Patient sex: M
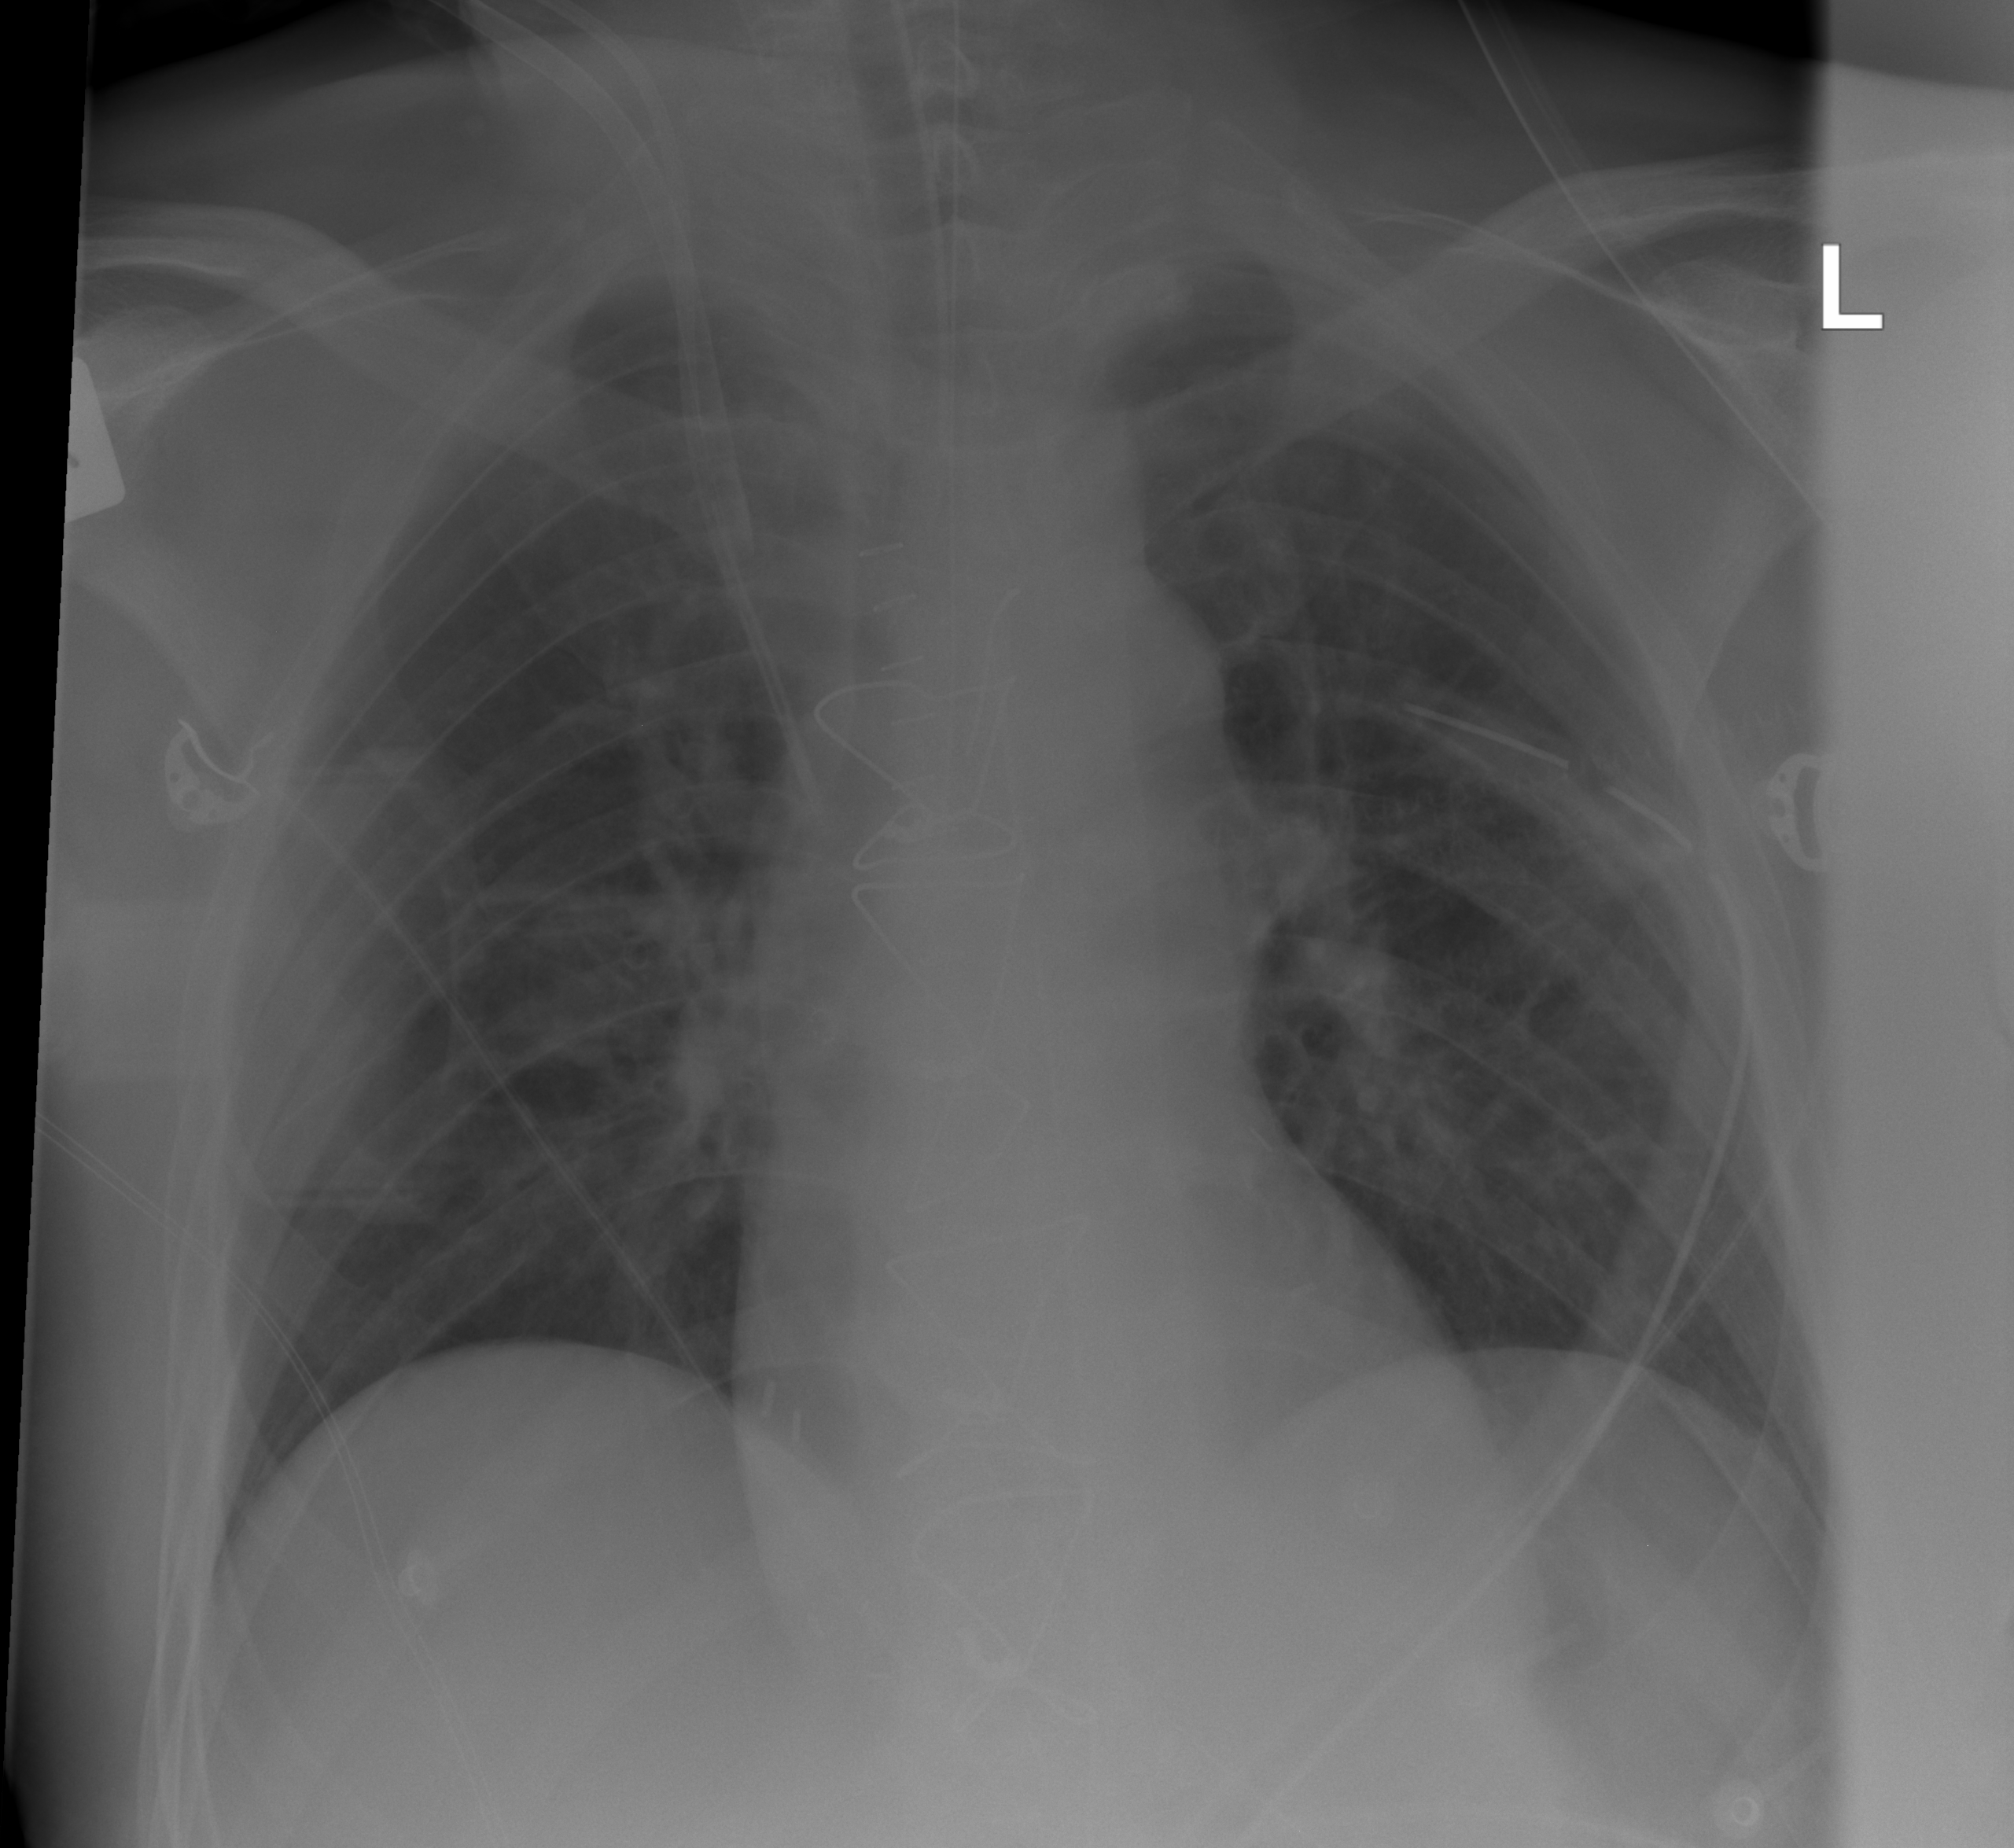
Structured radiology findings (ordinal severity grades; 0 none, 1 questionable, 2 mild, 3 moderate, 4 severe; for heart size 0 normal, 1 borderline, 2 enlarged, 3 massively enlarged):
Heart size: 0
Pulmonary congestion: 1
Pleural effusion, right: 0
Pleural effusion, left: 0
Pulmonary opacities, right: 0
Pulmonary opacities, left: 0
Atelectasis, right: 0
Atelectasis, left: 0